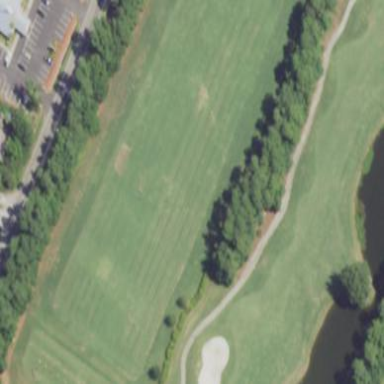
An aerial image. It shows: Driving range for golf practice.